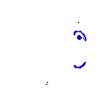
Particle: proton